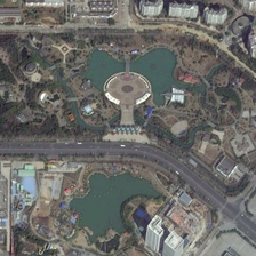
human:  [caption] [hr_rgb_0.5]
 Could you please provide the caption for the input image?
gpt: a round piazza stands next to the pond in this park alongside a curved road .

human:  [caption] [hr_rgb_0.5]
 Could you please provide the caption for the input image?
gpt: an arc road separates the park which contains lakes and forest .

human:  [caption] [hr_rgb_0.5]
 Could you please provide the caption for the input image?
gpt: there is a circular square at the lake in the center of the park .

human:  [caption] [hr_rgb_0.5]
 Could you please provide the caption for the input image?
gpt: There are two parks in two blocks near the residential area.

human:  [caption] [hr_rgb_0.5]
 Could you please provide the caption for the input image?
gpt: There are two parks in two blocks, and there are residential areas nearby.